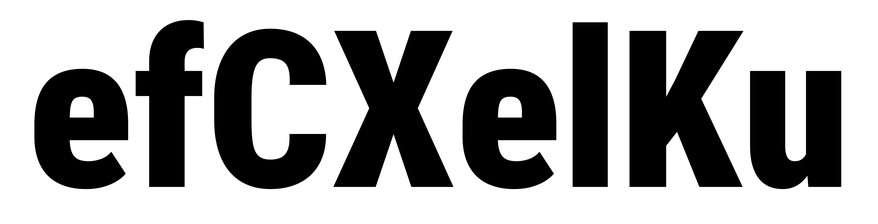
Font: Roboto_Condensed_Black